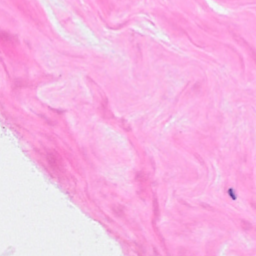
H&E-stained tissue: Breast